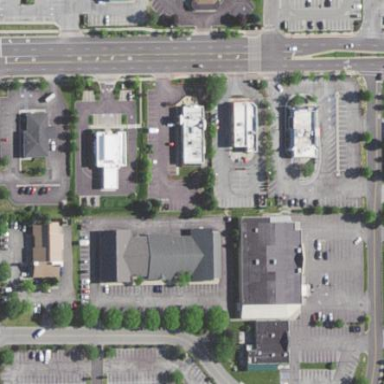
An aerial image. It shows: Retail area.